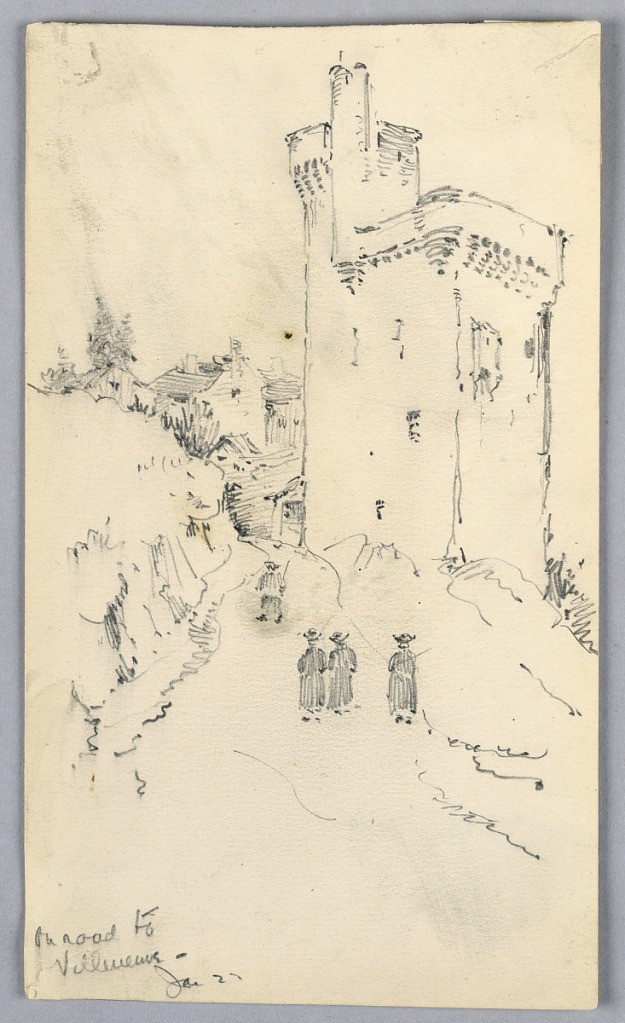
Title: On Road to Villeneuve
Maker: Arnold William Brunner, American, 1857–1925
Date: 1892
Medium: Graphite on paper
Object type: Drawing
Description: An uphill road with figures, tower at right and houses beyond